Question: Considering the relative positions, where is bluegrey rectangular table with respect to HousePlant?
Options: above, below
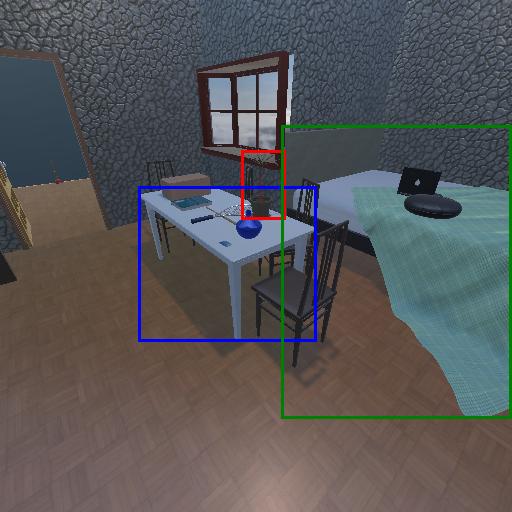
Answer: above